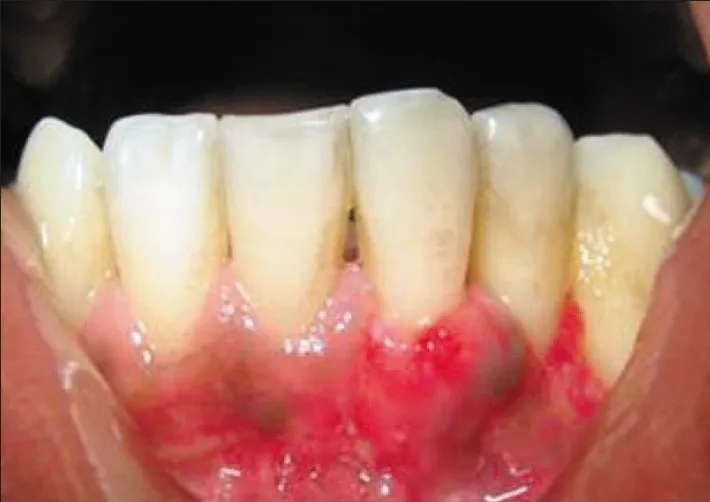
10 days post-operative.
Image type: medical_photograph (oral_photograph)